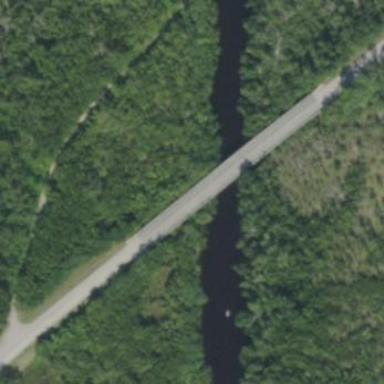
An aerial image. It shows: Man-made bridge.